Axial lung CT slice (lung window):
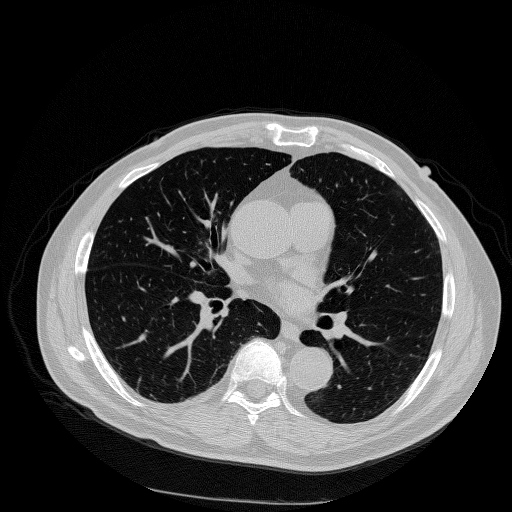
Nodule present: no